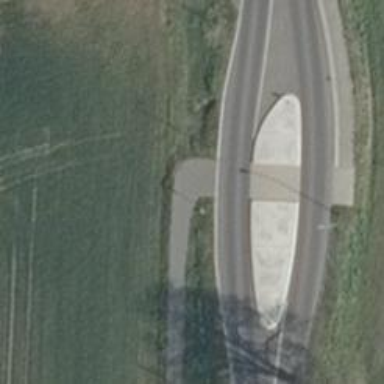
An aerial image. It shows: Primary highway with dual carriageway surfaced with asphalt.